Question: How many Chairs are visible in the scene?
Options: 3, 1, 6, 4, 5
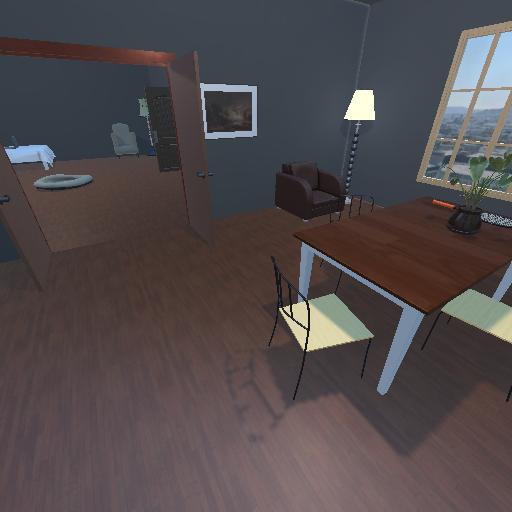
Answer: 3